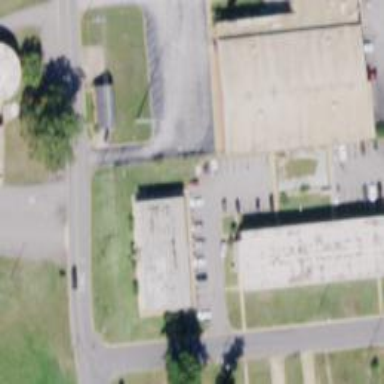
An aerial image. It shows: Building with bowling alley inside.